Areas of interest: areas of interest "Car Dealership"
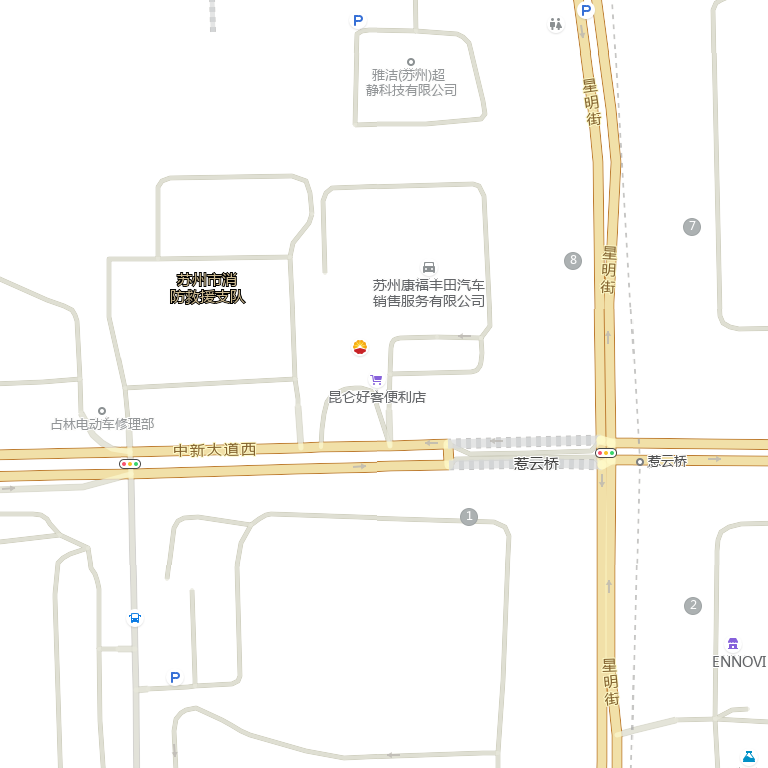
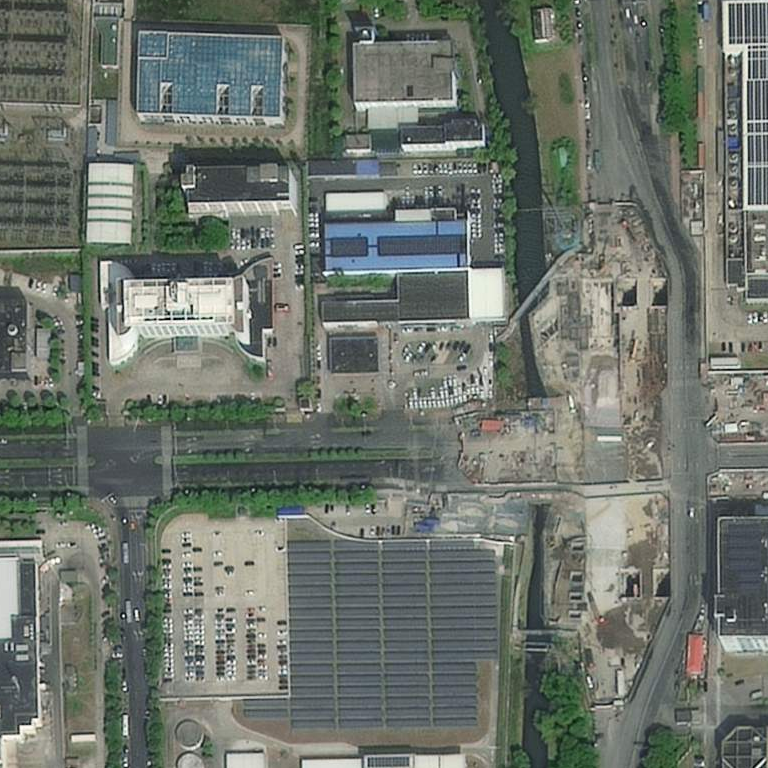